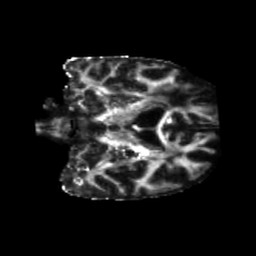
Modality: FA
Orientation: coronal
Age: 53
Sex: male
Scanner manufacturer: siemens
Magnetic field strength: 3 T
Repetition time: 5.25 s
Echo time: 0.08 s